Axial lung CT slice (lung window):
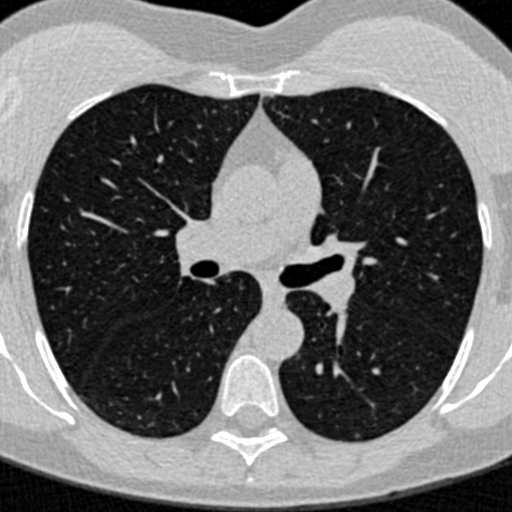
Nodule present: no